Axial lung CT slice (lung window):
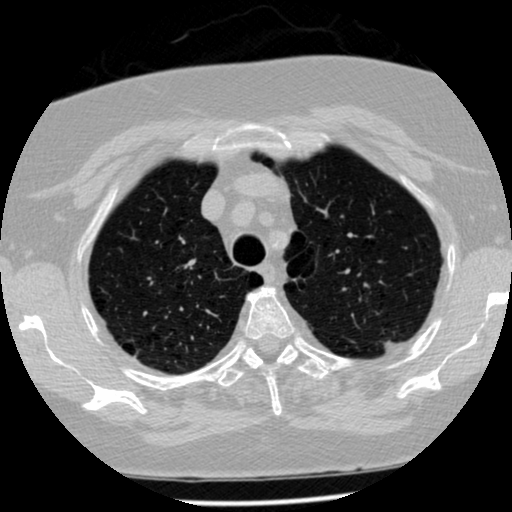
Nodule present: no